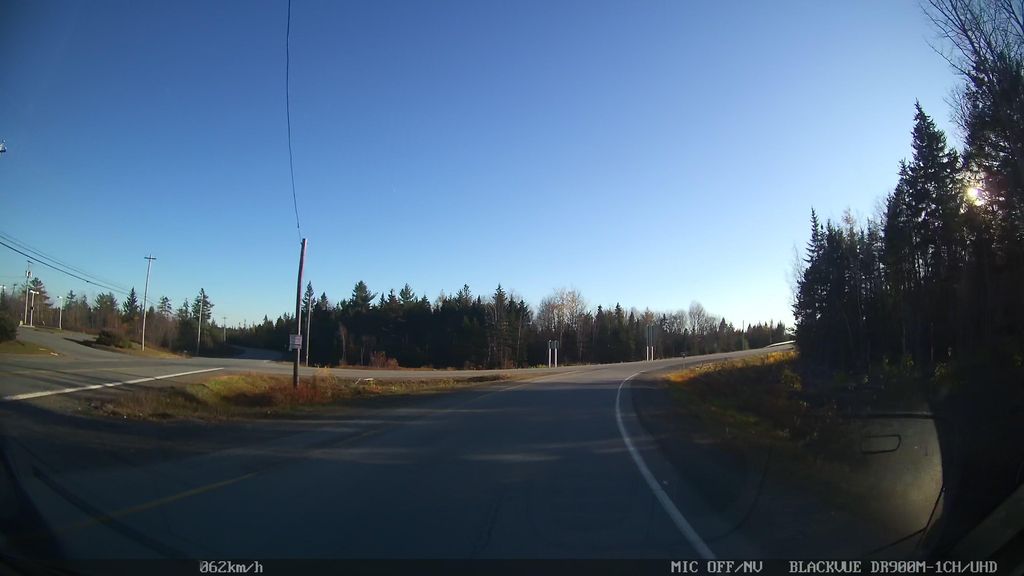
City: halifax